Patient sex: F
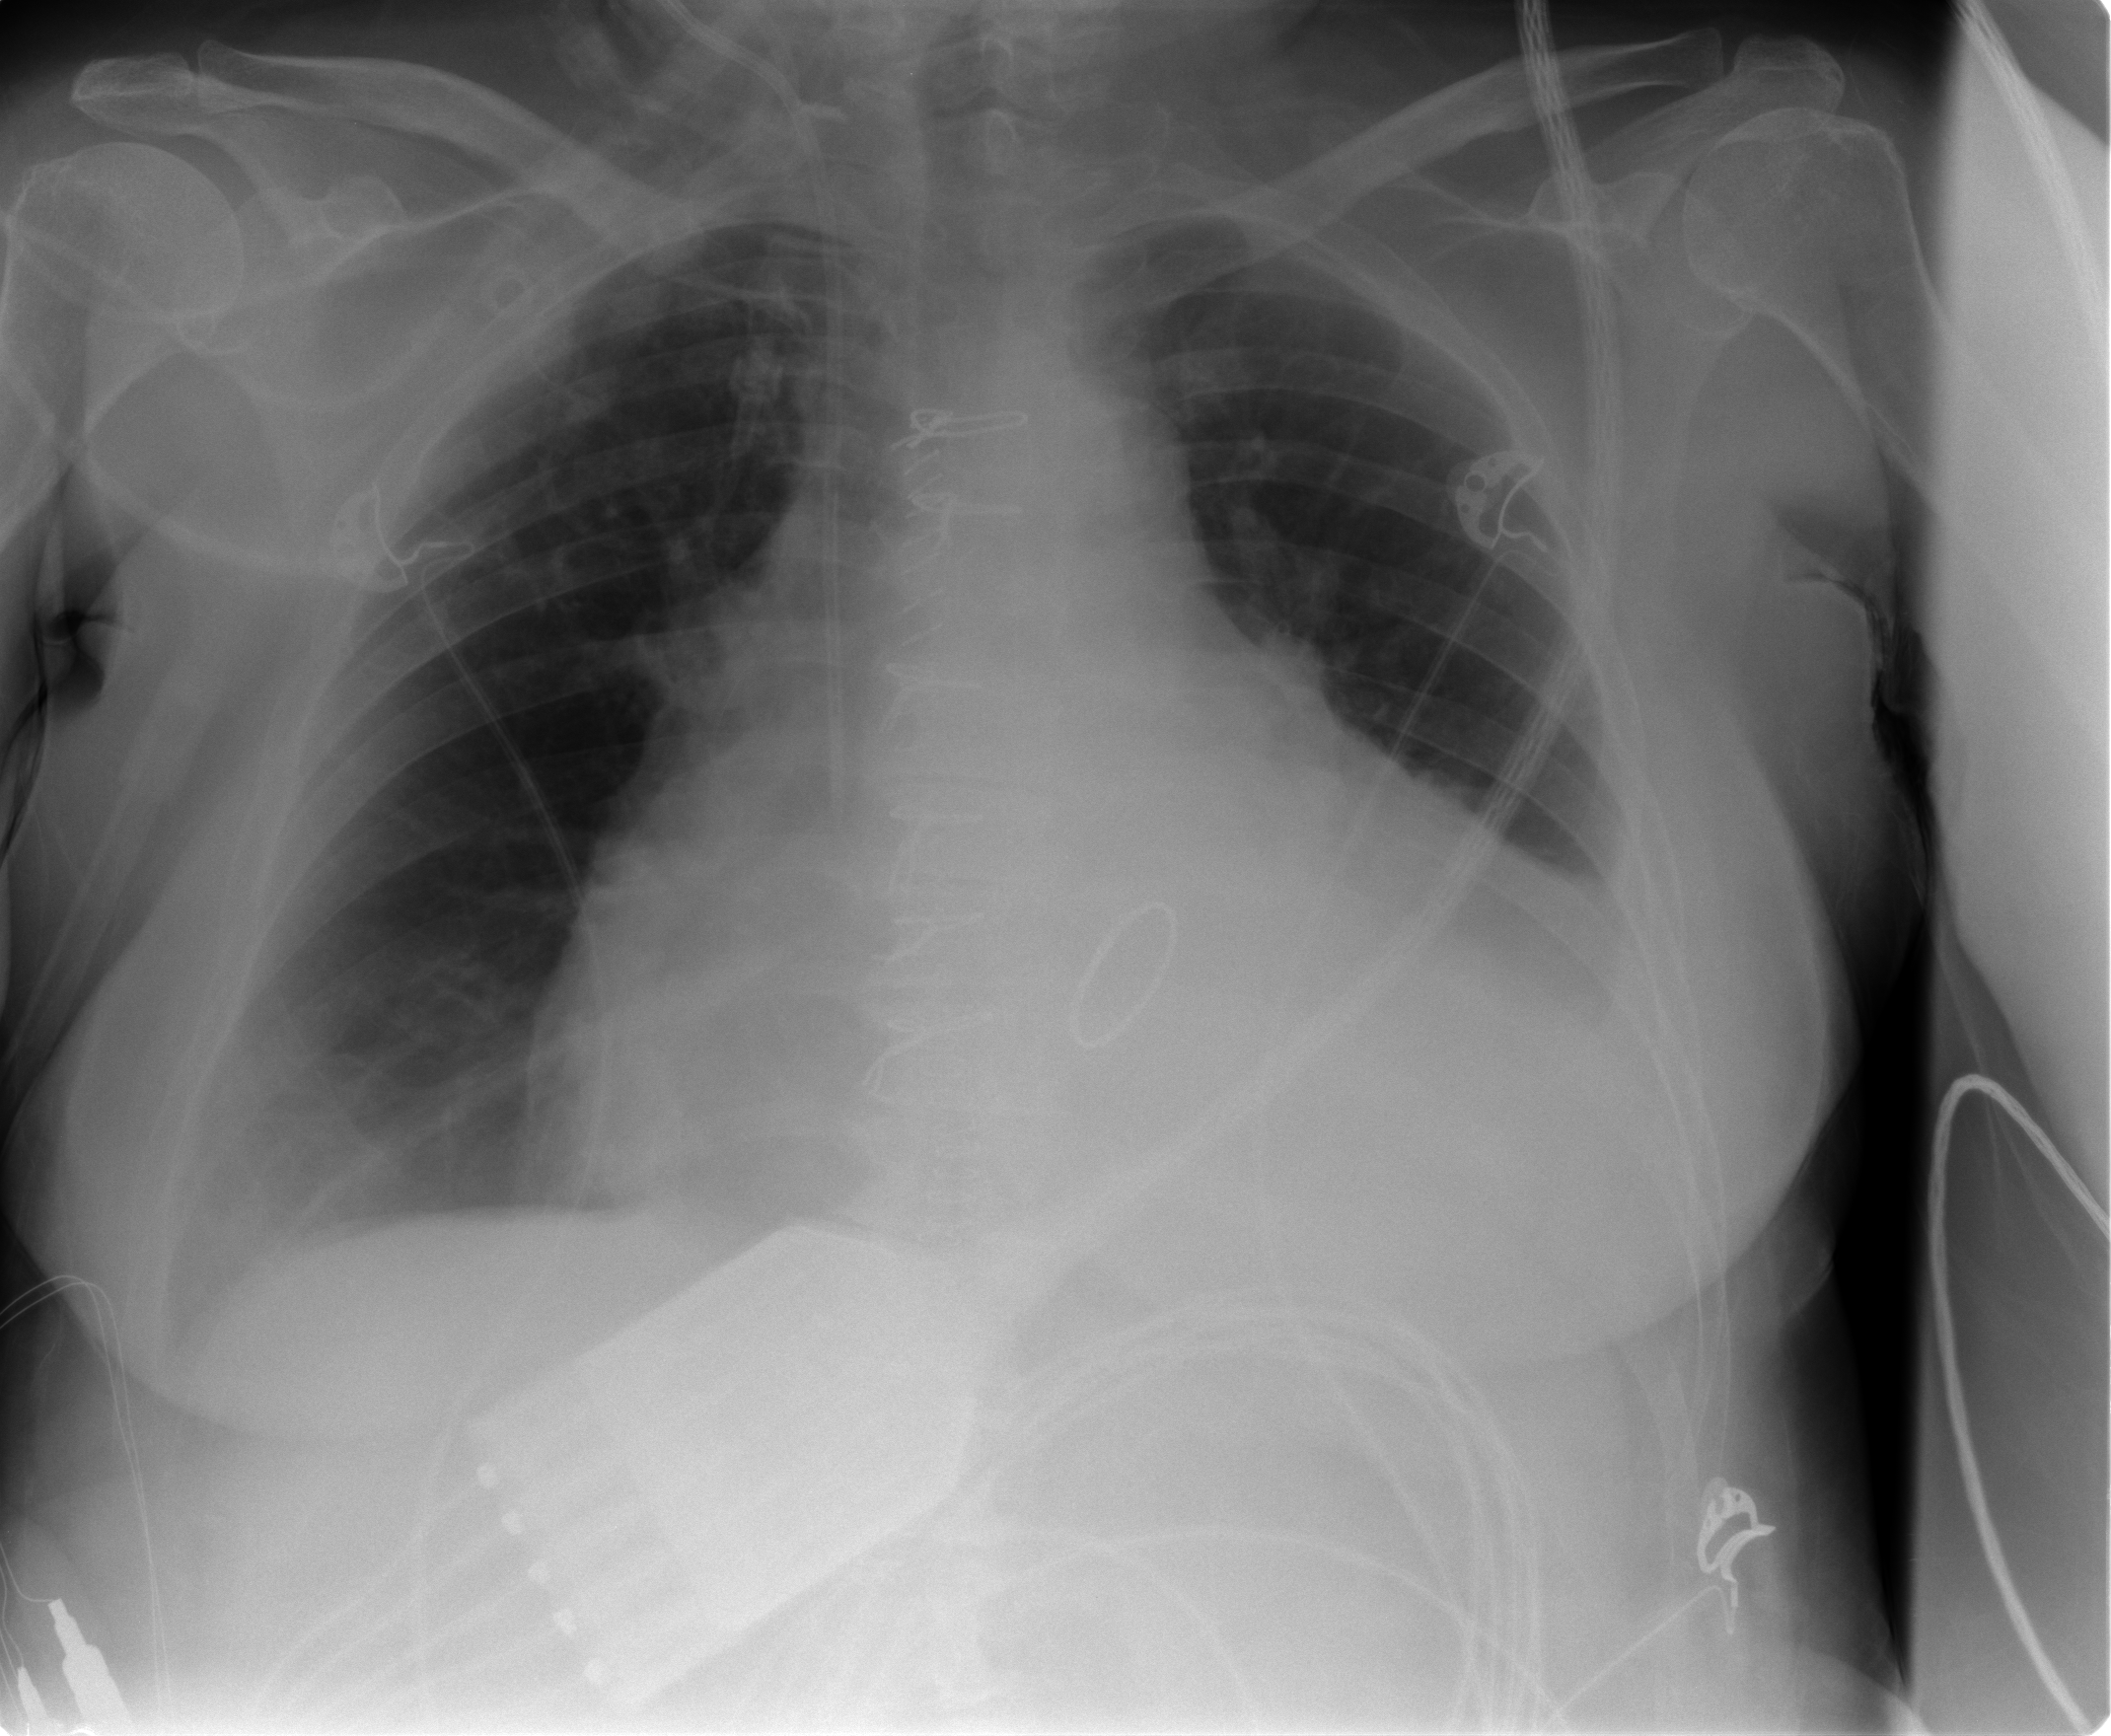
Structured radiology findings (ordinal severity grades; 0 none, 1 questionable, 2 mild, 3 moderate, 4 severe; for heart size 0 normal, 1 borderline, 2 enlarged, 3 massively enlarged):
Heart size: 2
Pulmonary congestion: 0
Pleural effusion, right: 1
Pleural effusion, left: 2
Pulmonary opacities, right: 0
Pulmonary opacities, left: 0
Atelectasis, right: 2
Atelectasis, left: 2